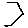
Label: hexagon